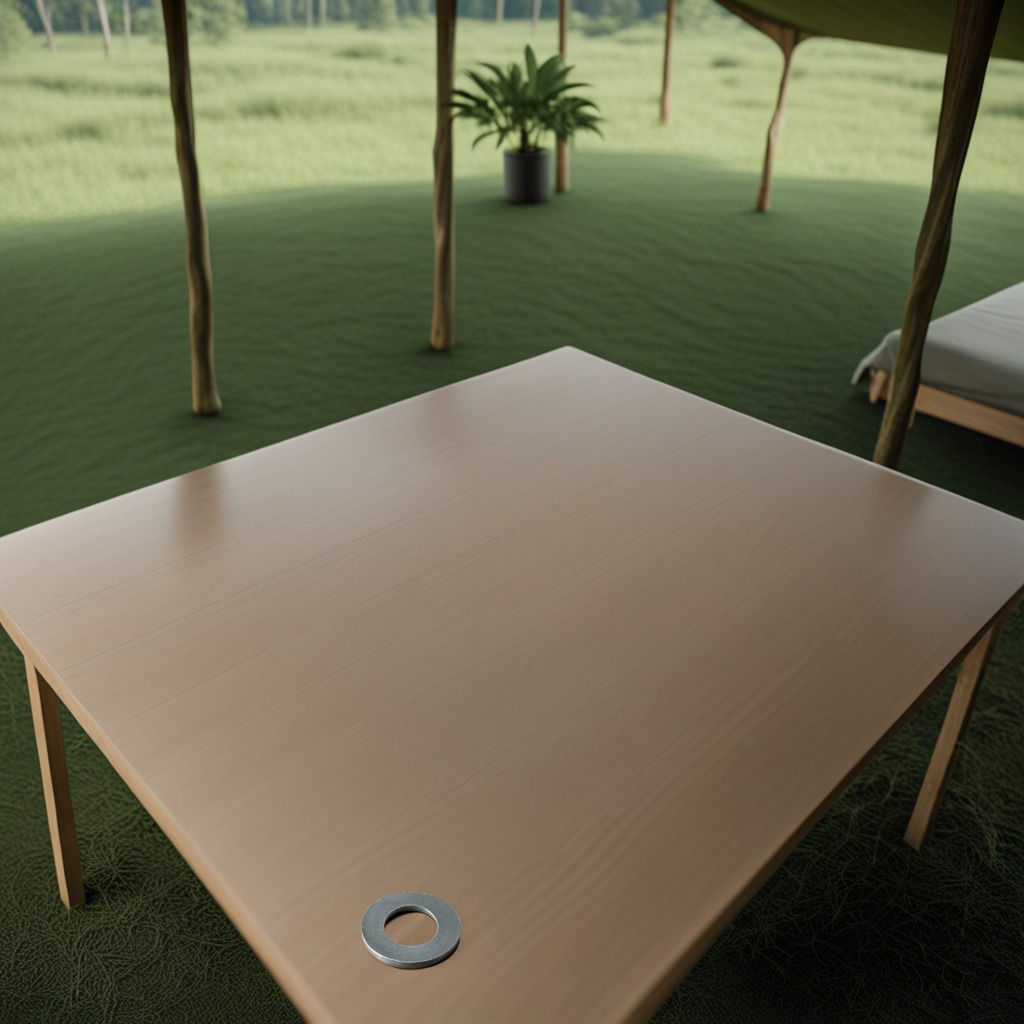
A flat metal washer is lying on the wooden table.